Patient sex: M
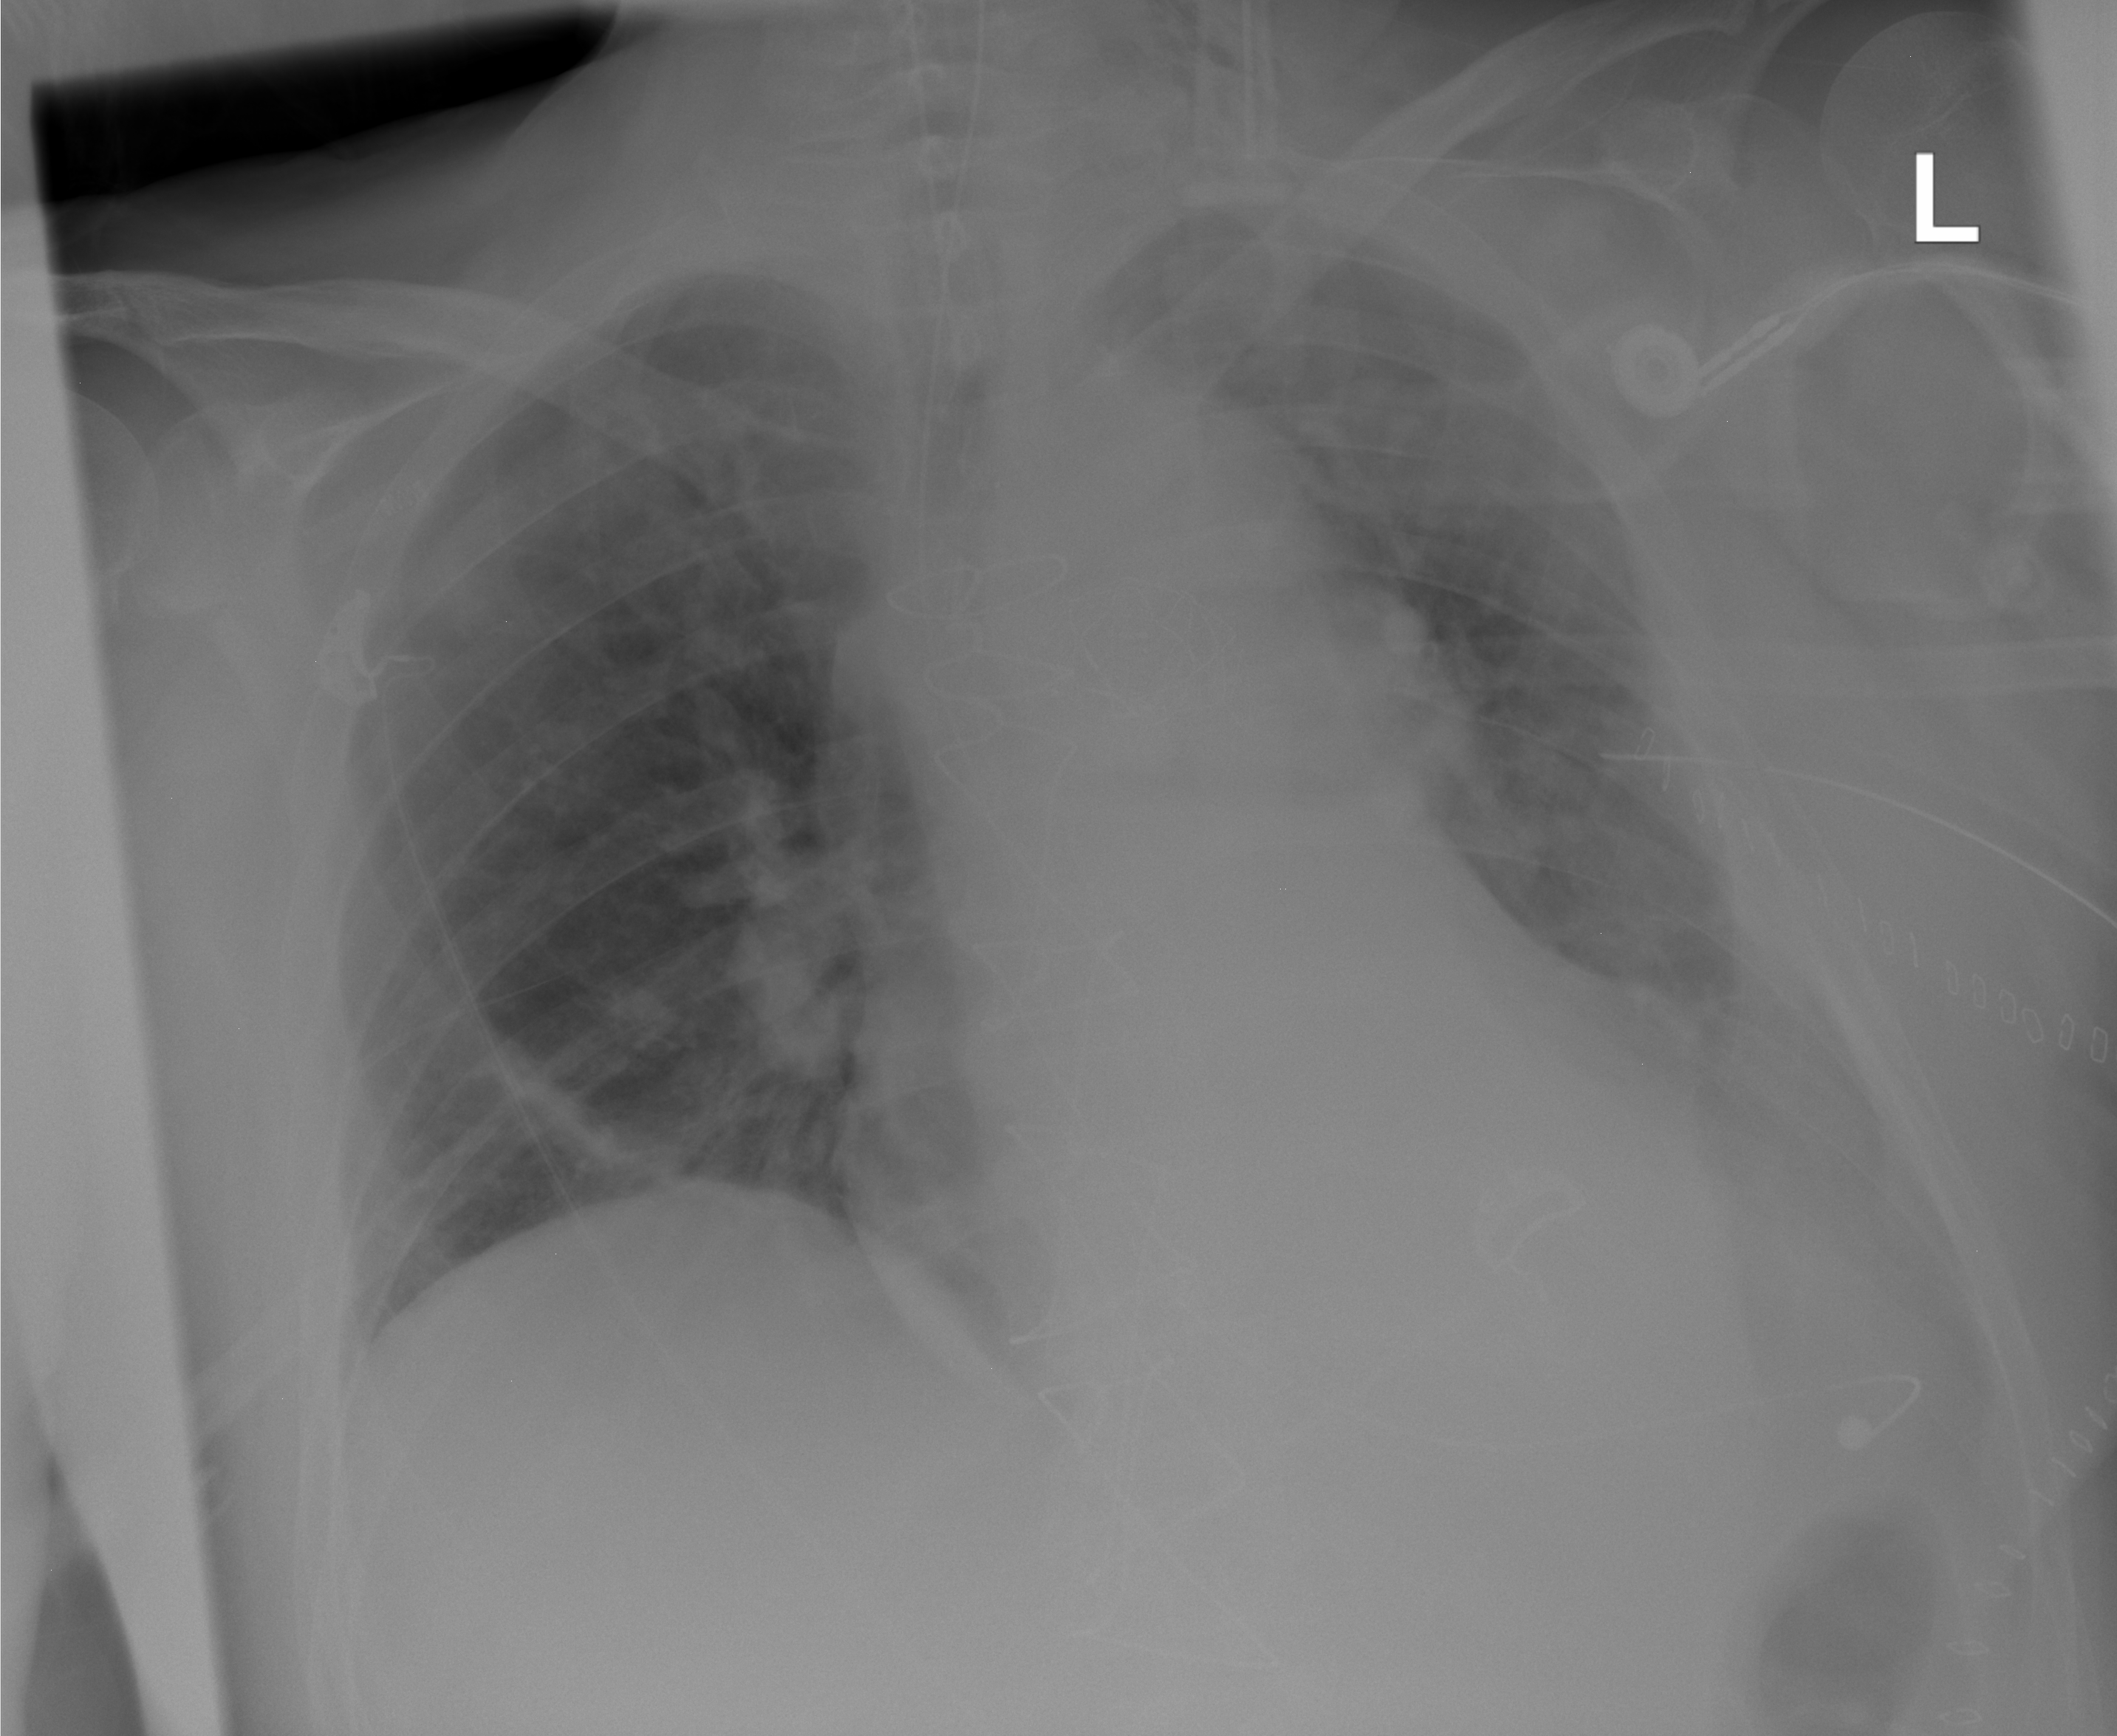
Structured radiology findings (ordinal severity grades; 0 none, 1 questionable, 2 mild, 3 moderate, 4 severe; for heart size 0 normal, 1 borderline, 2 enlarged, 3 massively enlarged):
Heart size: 0
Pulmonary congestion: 2
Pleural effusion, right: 0
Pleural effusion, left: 2
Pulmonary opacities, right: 0
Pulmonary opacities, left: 0
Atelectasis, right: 2
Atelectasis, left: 2